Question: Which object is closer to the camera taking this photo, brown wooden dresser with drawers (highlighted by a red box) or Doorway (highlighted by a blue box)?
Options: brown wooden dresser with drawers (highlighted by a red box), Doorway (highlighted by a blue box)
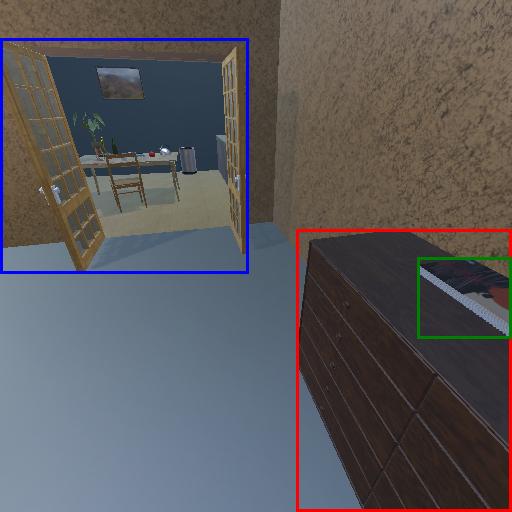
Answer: brown wooden dresser with drawers (highlighted by a red box)